Field crop: maize
Growth stage: 2
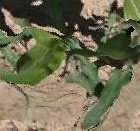
Species: maize